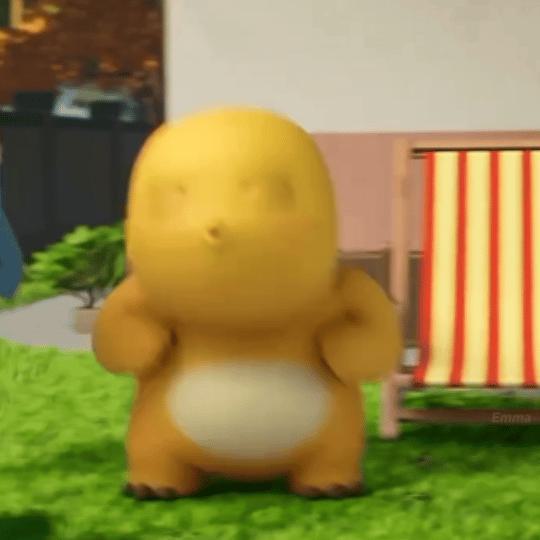
Label: nailong